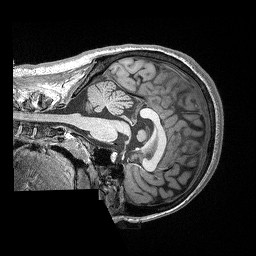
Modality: T1w
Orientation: sagittal
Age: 21
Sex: female